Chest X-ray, PA view. Patient: 30 years old, sex F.
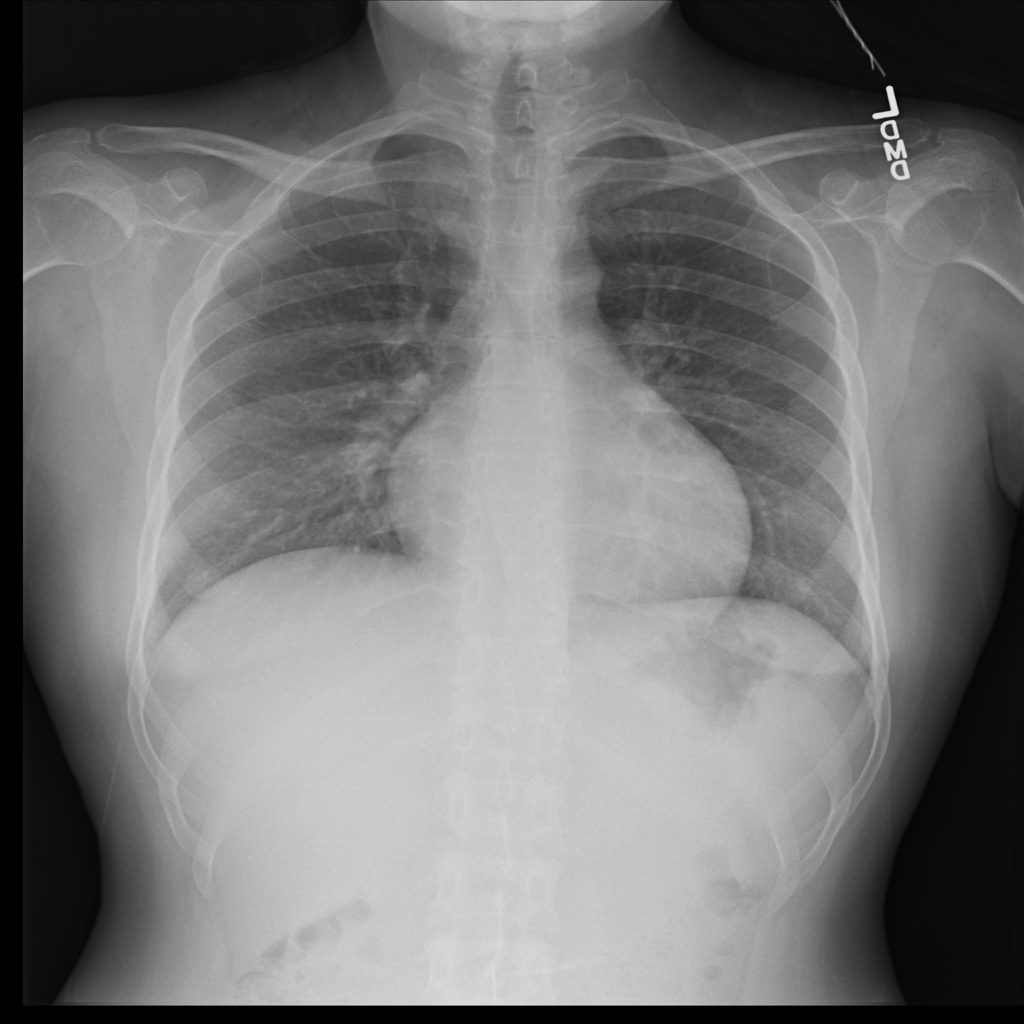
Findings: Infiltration